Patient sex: F
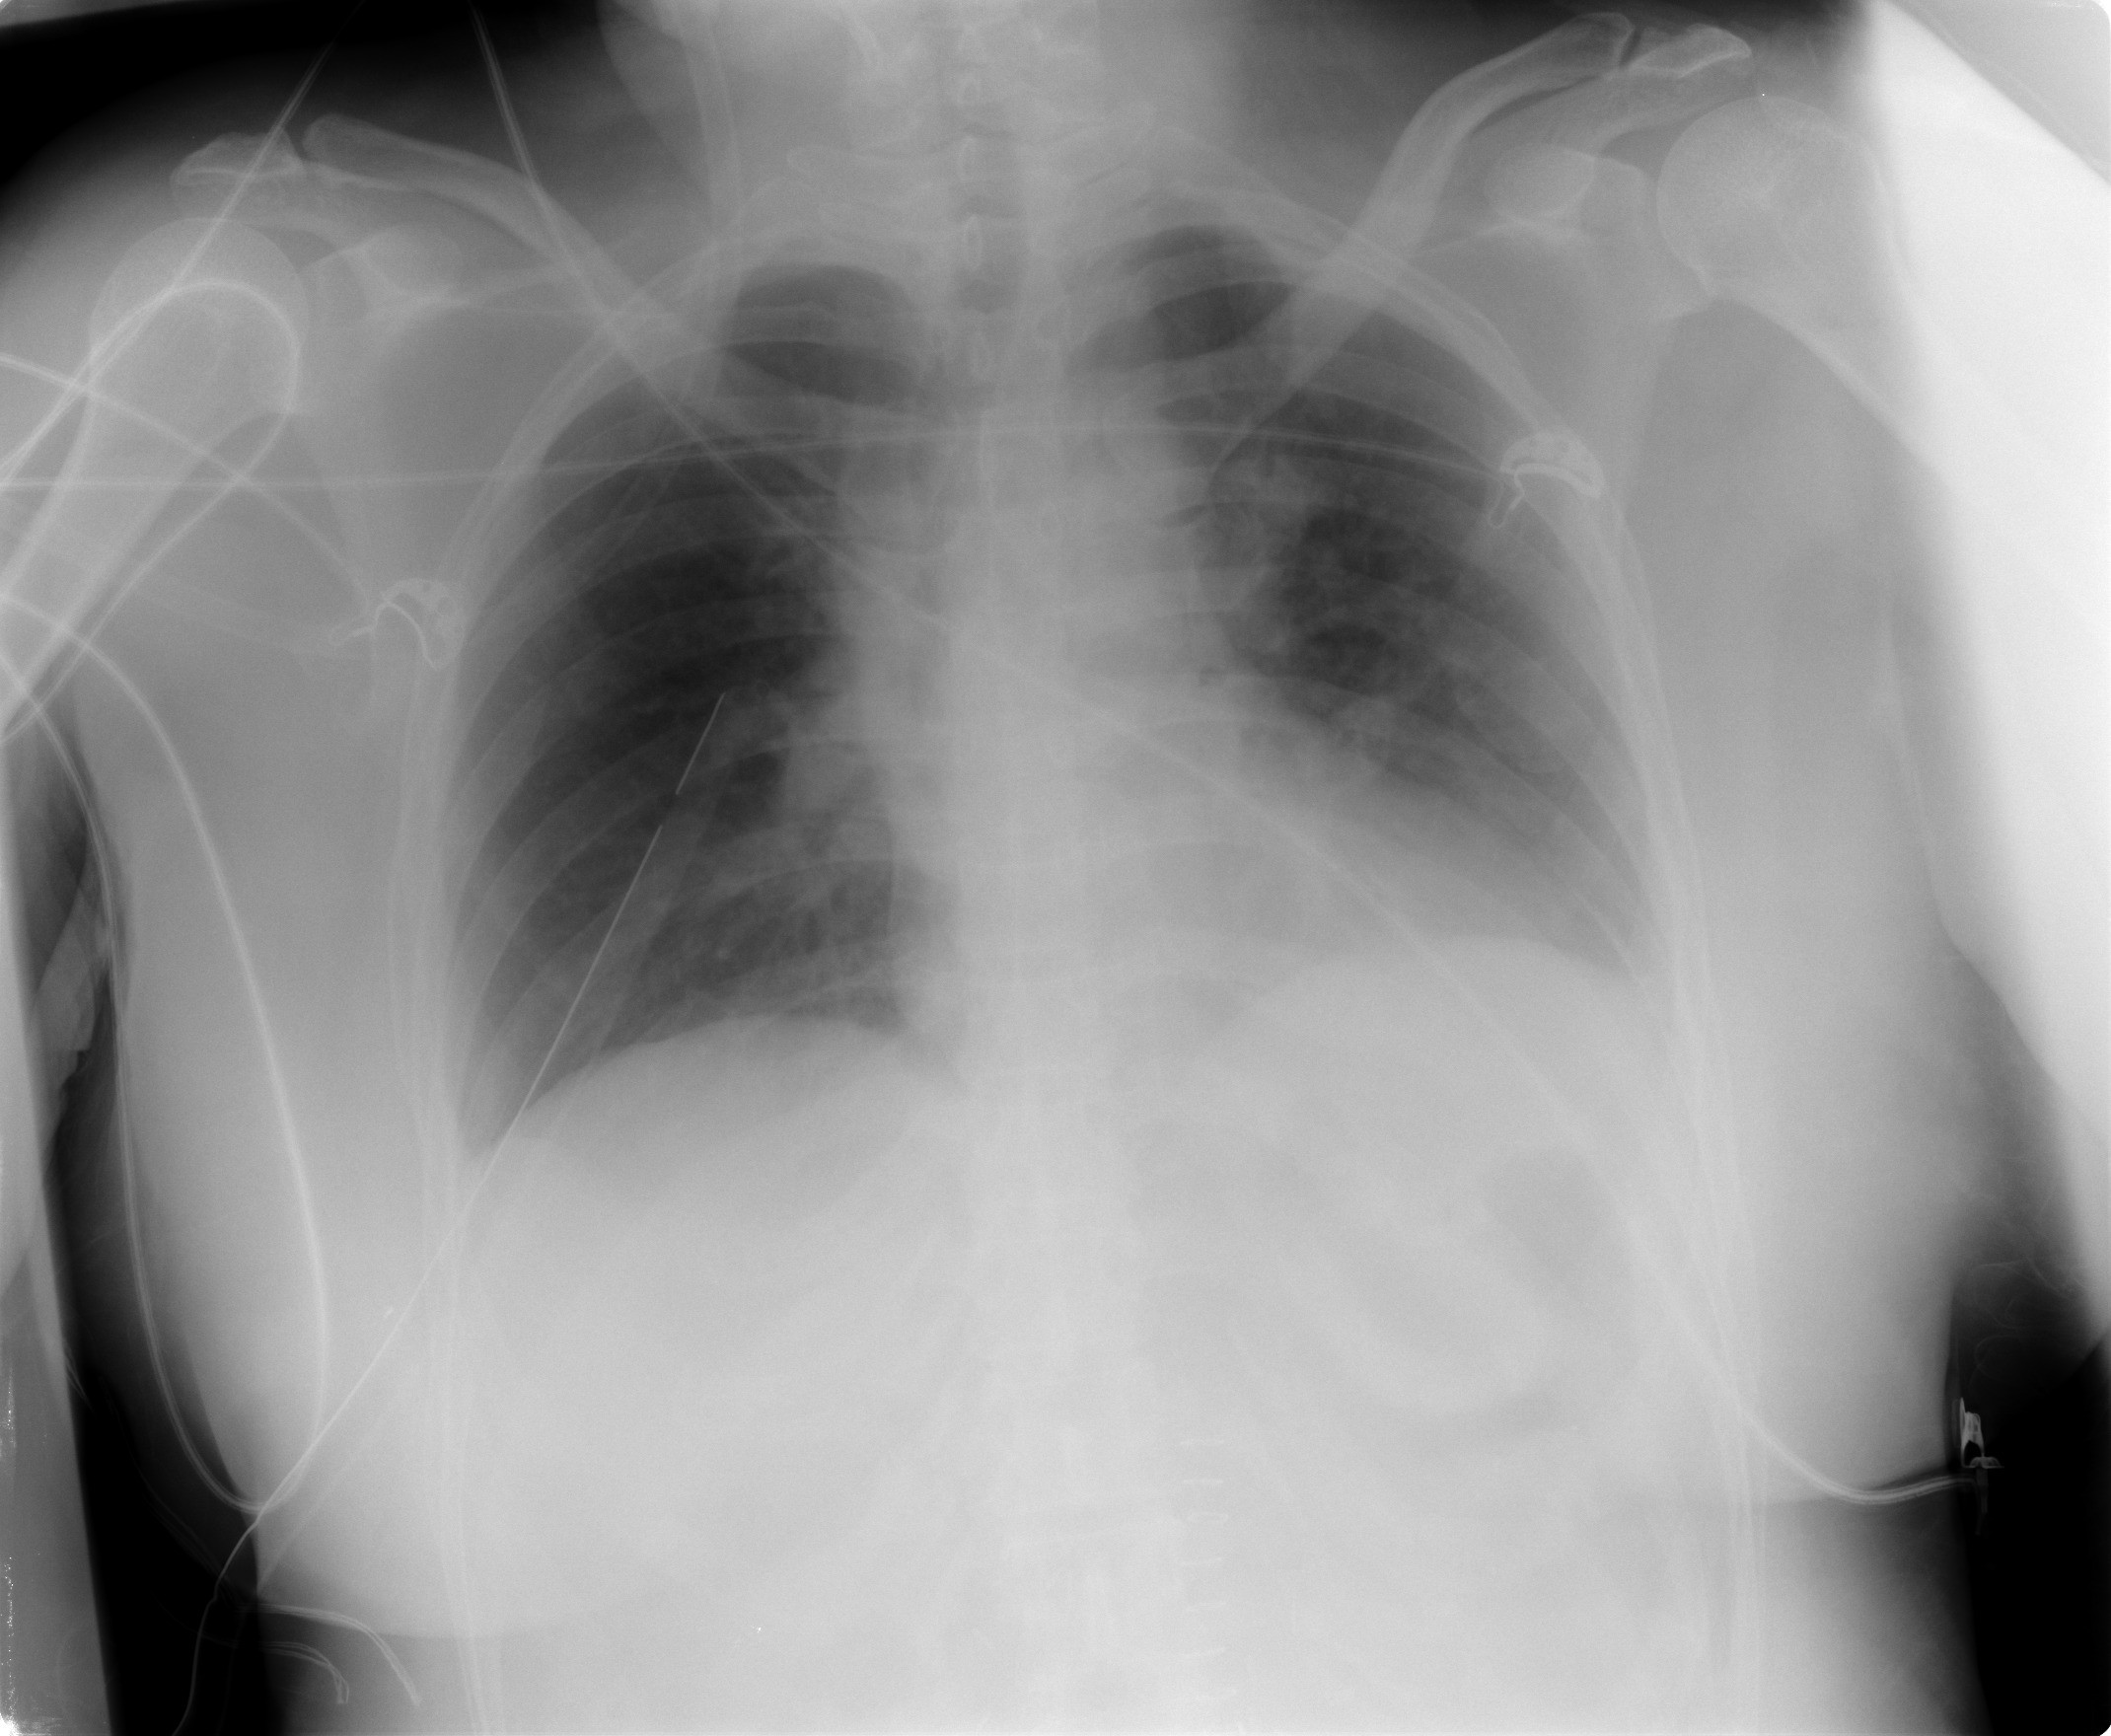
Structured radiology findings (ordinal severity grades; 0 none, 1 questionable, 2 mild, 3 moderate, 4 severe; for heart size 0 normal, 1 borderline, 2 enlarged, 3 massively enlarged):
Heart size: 0
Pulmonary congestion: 0
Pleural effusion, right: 1
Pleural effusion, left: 1
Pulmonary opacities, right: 0
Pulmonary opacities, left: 0
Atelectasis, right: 0
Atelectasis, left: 0